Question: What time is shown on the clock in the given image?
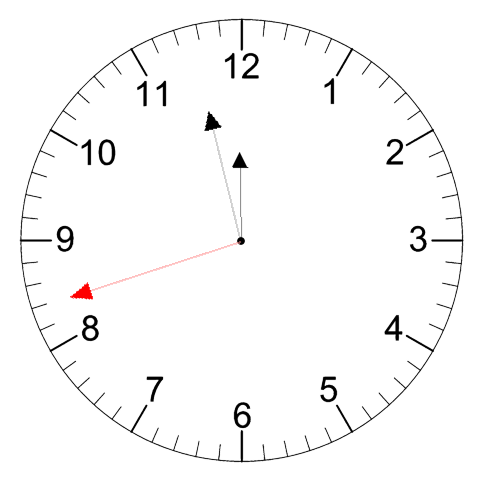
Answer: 11:57:42